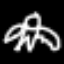
Label: angel